Question: I have a component '<URL>. The problem is that the wrapping component seems to receive registrations from its children but from children that are on the page! Effectively this property is acting like a static variable across all instances of 'ui-buttons'. I didn't even know you could do this and in this case its definitely an undesirable effect.
In the demo link above try clicking on the the "disable the group" button and notice that it disables ALL buttons. So what am I doing?
Structurally it looks like this:
'''
{{#ui-buttons as |group|}}
{{ui-radio-button title='foo' group=group}}
{{ui-radio-button title='bar' group=group}}
{{ui-radio-button title='baz' group=group}}
{{/ui-buttons}}
'''
In this process I have child elements (e.g., 'ui-radio-button') register themselves with 'ui-buttons'. The item-level <URL> is:
'''
_registration: on('init', function() {
const group = this.get('group');
if(group) {
group._registerItem(this);
}
}),
'''
and the <URL> is:
'''
_registerItem: function(child) {
console.log('registering %o with %o', child, this.get('elementId'), this.get('_registeredItems.length'));
this.get('_registeredItems').pushObject(child);
},
'''
If you note the group-level registration has a "console.log" statement and that produces very encouraging results (it recognizes the element ID of the group as being distinct) alongside worrisome results (the registry "length" continues to grow across all):

I suspect this is down to or complexities but I'm now at a loss on how to proceed.
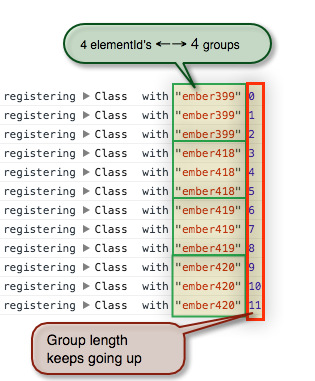
Answer: Your problem is this line of code
'''
_registeredItems: new A([]),
'''
That creates a single array one time (I believe when the component is parsed - on application load) and all your components are using it..
Best bet is to change it to
'''
_registeredItems: Ember.computed(function() {
return new A([]);
})
'''
When '_registeredItems' is first accessed it creates the new array.